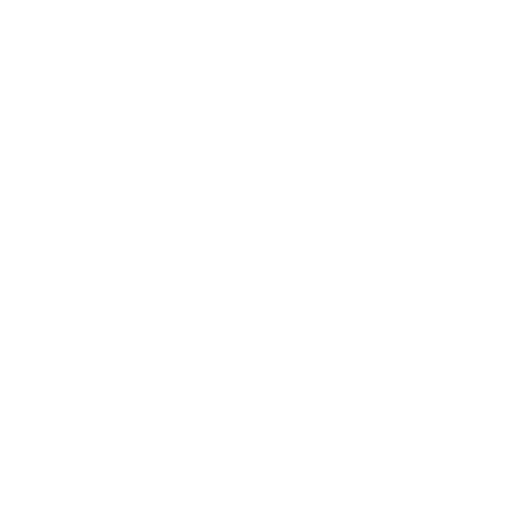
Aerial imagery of cape in Alaska named Point Eugenia containing only unknown